Question: [Basically how can I plot the following chart]
I'm trying to create an offset between each line plot to produce the same plot in the picture without the lines overlapping on top of each other.
below is my code trying bokeh dodge(), but it doesn't run!:
'''
from bokeh.layouts import layout
from bokeh.models import ColorPicker, RangeSlider,HoverTool
from bokeh.plotting import Figure, output_file, show
from bokeh.transform import dodge
TOOLTIPS = [
("(x,y)", "($x, $y)"),
]
p = Figure(
x_range=(dfs[0]['t'].min(), dfs[0]['t'].max()),
x_axis_label = "t (ns)",
y_axis_label = "mV",
tooltips=TOOLTIPS,
plot_width=850,
plot_height=600
)
for i in range(0,menu):
line = p.line(x=dfs[i].t,legend_label=file_names[i],
y=dodge(dfs[i].A,cascade[i],p.x_range),
color=random.choice(color),
line_width=2)
p.legend.location = "top_left"
p.legend.click_policy="hide"
output_file("Test.html", title="Test")
range_slider = RangeSlider(
title=" Adjust X-Axis range",
start=0,
end=dfs[0]['t'].max(),
step=1e-5,
value=(p.x_range.start, p.x_range.end),
)
range_slider.format = "0.000000"
range_slider.js_link("value", p.x_range, "start", attr_selector=0)
range_slider.js_link("value", p.x_range, "end", attr_selector=1)
##Final Chart layout
layout = layout([
# [picker],
[range_slider],
[p]])
p.toolbar.autohide = True
p.title_location = "above"
p.title.text = "Ultrasonic"
p.title.text_font_size = "30px"
p.title.align = "center"
p.title.text_color = "black"
show(layout)
'''
I get the following error:
'''
ValueError: failed to validate Dodge(id='1207', ...).value: expected a value of type Real, got 0 -0.000937
'''
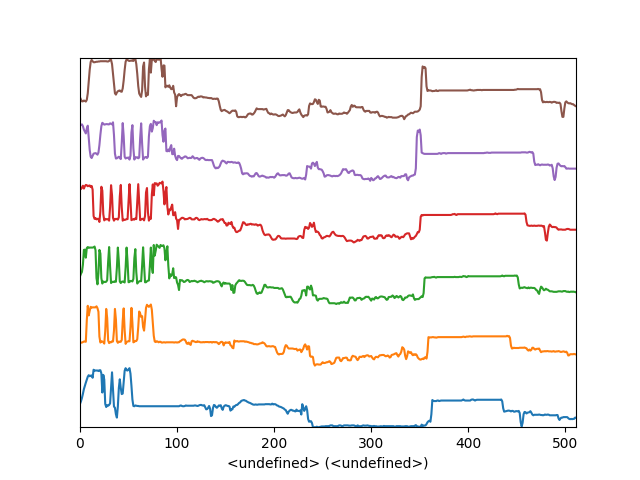
Answer: Here is an example how to plot the lines:
Let's assume you have all imports you need and this very simple DataFrame:
'''
import pandas as pd
from bokeh.plotting import Figure, output_notebook, show
from bokeh.models import ColumnDataSource
from bokeh.transform import dodge
output_notebook()
dfs = pd.DataFrame({'A':[1,2,3], 'B':[1,2,3]})
>>>
A B
0 1 1
1 2 2
2 3 3
'''
Than you can calculate a 'fixed_offset' for each column.
'''
offset = 5
fixed_offset = dfs.max().shift(1).fillna(0).cumsum() + [i*offset for i in range(dfs.shape[1])]
'''
Now you have two options:
1. Modify the original data and plot a line
'''
dfs = dfs.add(fixed_offset)
source = ColumnDataSource(dfs)
p = Figure(width=300, height=300, x_range=(-1,3))
for name, color in zip(dfs.columns, ['blue', 'green']):
p.line(
x='index',
legend_label=name,
y=name,
line_width=2,
source=source,
color = color,
)
show(p)
'''
or
1. use dodge:
'''
source = ColumnDataSource(dfs)
p = Figure(width=300, height=300, x_range=(-1,3))
for name, value, color in zip(dfs.columns, fixed_offset, ['blue', 'green']):
p.line(
x='index',
legend_label=name,
y=dodge(name, value),
line_width=2,
source=source,
color = color,
)
'''
In both cases the output is
<URL>